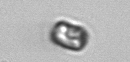
Label: Thalassiosira